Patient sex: M
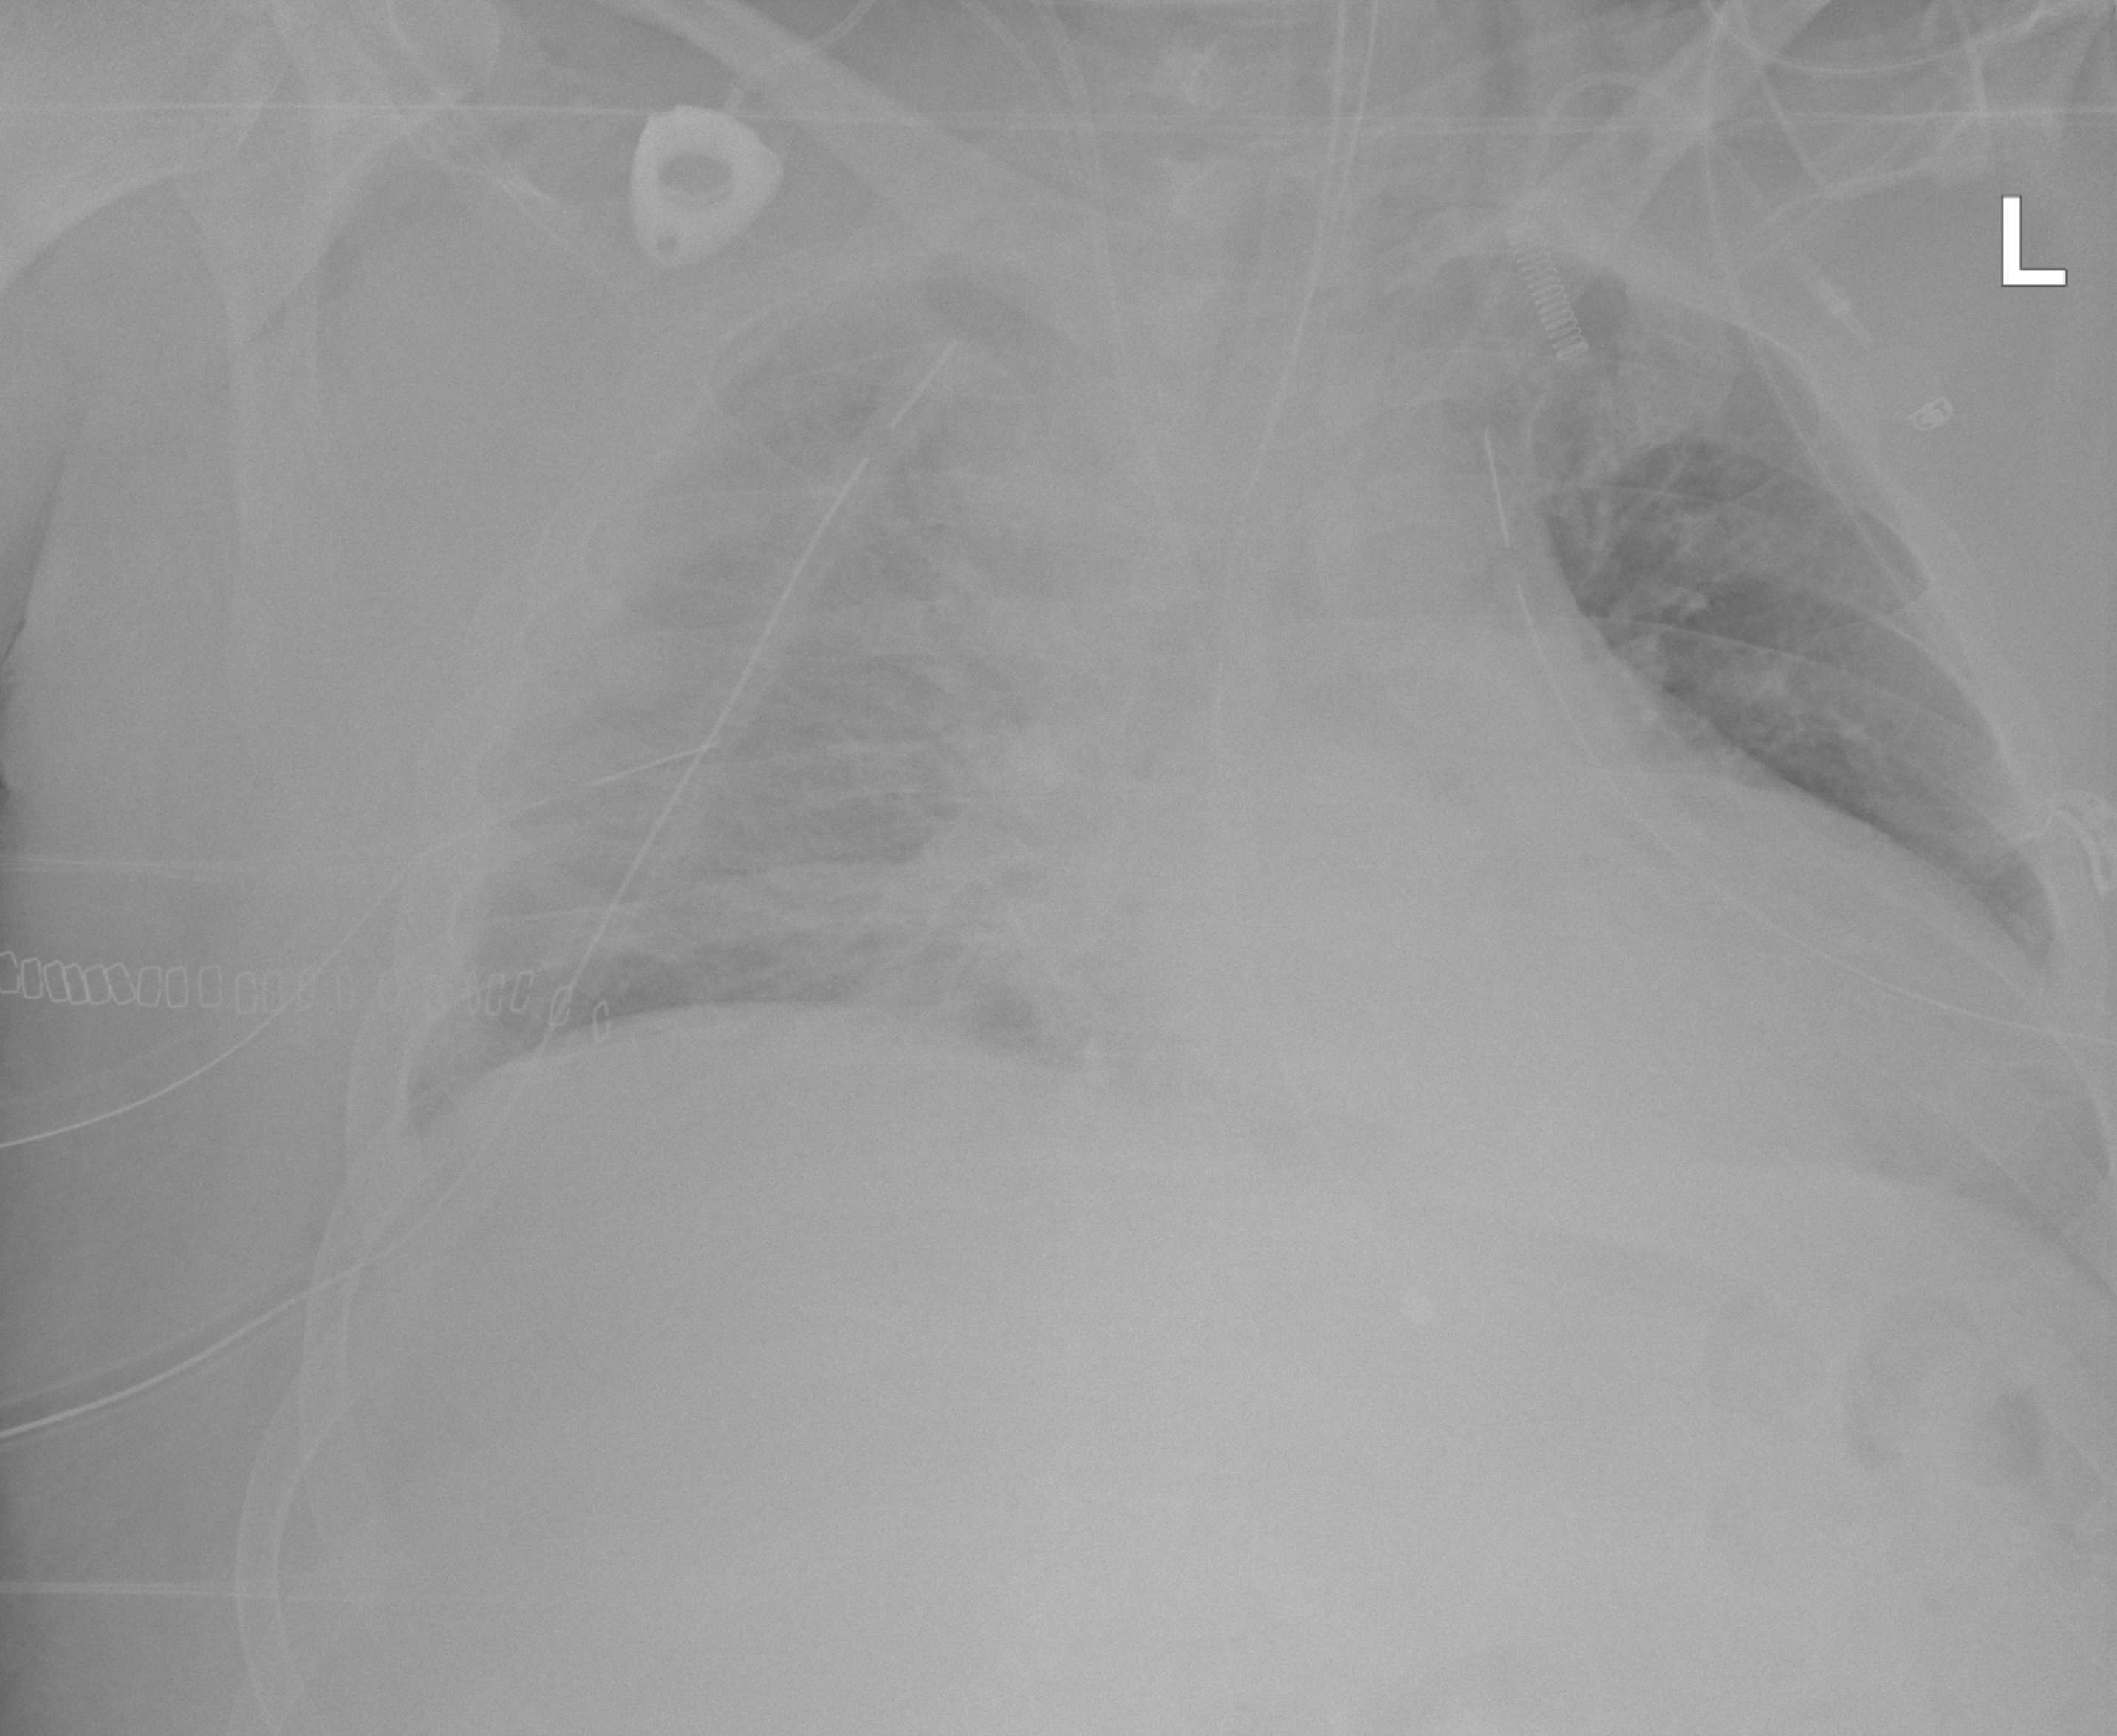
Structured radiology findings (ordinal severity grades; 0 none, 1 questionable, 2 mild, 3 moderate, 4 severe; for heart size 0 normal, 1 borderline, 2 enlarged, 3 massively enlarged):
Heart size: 2
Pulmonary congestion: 2
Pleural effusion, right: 0
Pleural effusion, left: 0
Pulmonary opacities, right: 2
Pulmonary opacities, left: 0
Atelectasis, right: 2
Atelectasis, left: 2